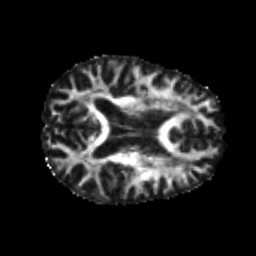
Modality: FA
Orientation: axial
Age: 26
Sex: male
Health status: healthy
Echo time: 0.074 s